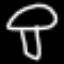
Label: mushroom